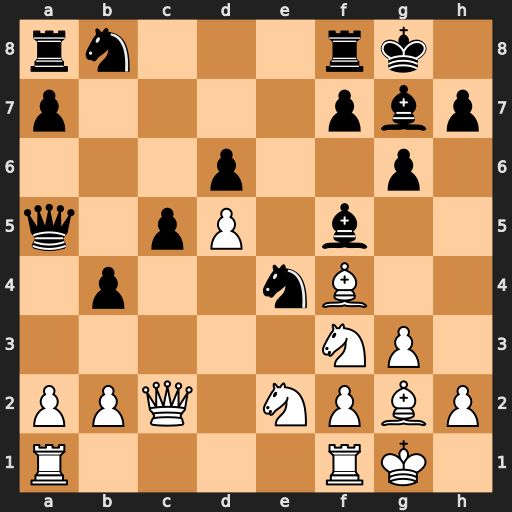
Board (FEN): rn3rk1/p4pbp/3p2p1/q1pP1b2/1p2nB2/5NP1/PPQ1NPBP/R4RK1
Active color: w
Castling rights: -
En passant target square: -
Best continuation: g4 Bxg4 Qxe4